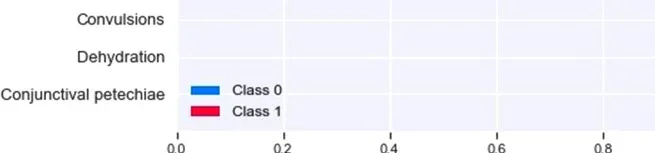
Pertussis model A (with laboratory testing).
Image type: chart (chart)